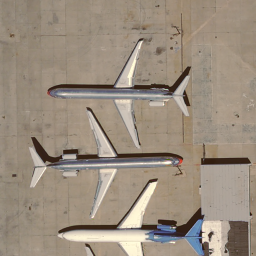
Label: airplane